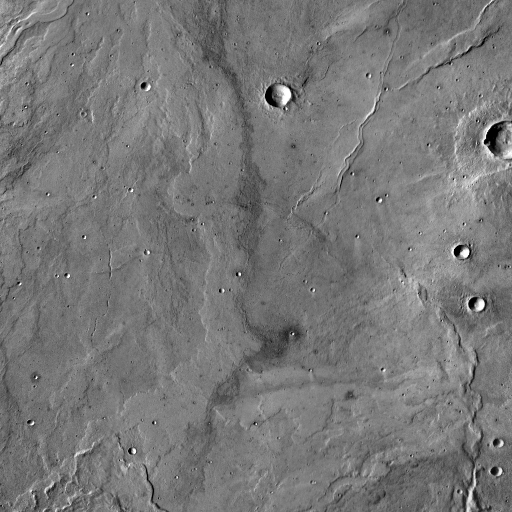
Crater classes present: Background, Other, Layered